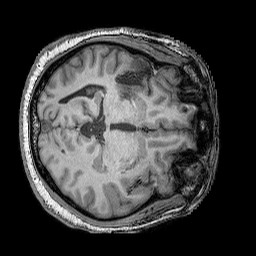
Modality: T1w
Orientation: axial
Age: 42
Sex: male
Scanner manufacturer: siemens
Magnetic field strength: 3 T
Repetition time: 2.25 s
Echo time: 0.00411 s